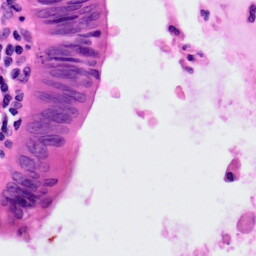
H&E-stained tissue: Colon